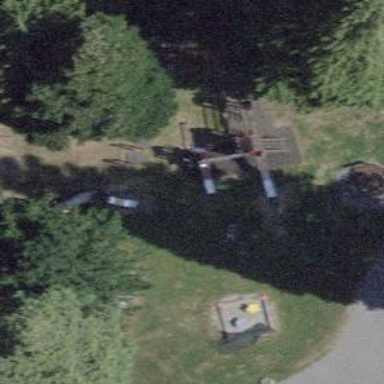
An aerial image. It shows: Playground with slide.